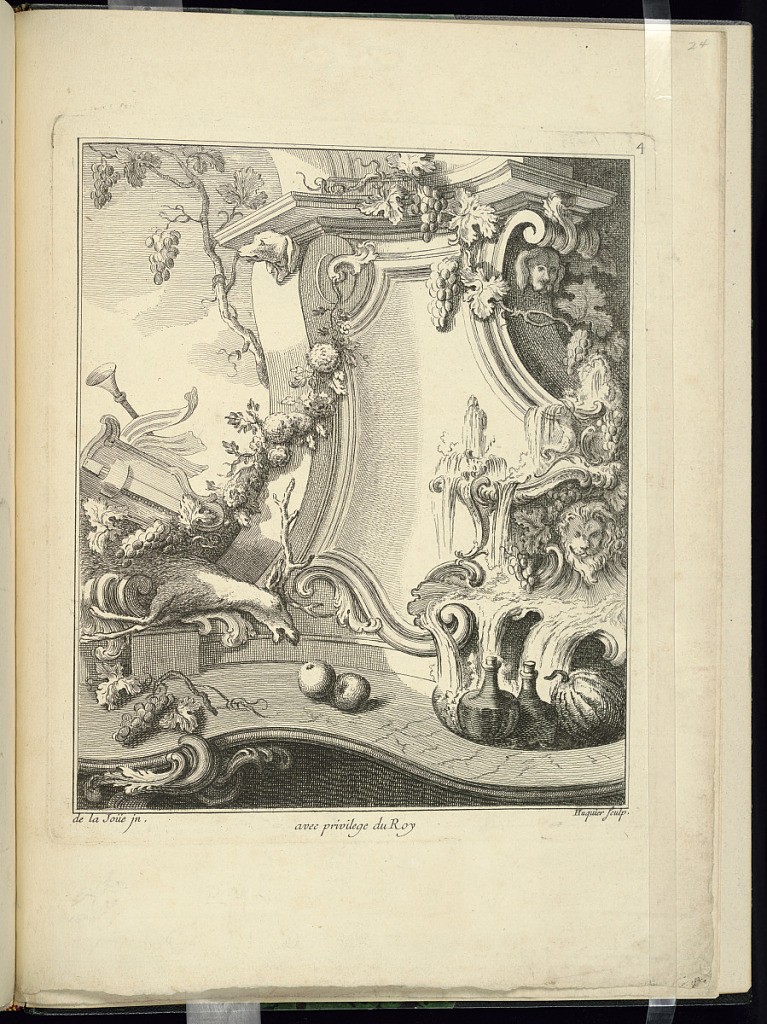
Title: Design for a Cartouche
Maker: Jacques de Lajoüe, French, 1687–1761
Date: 1740
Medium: Engraving on white laid paper
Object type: Print
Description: A cartouche configured to serve as a console. It is embellished with heads of dogs, clusters of grapes, garlands, and fruit. A fountain is at right, bottles and a large melon below. At left, a stag, a hurdy-gurdy with its horn and flags blowing in the wind.